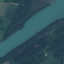
Land use / land cover class: River